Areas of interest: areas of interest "Company"
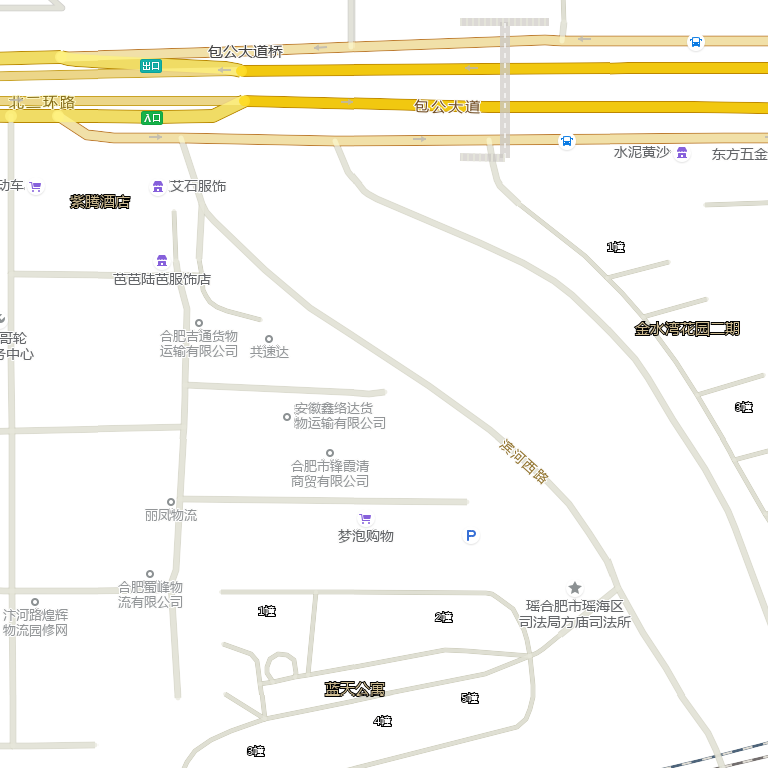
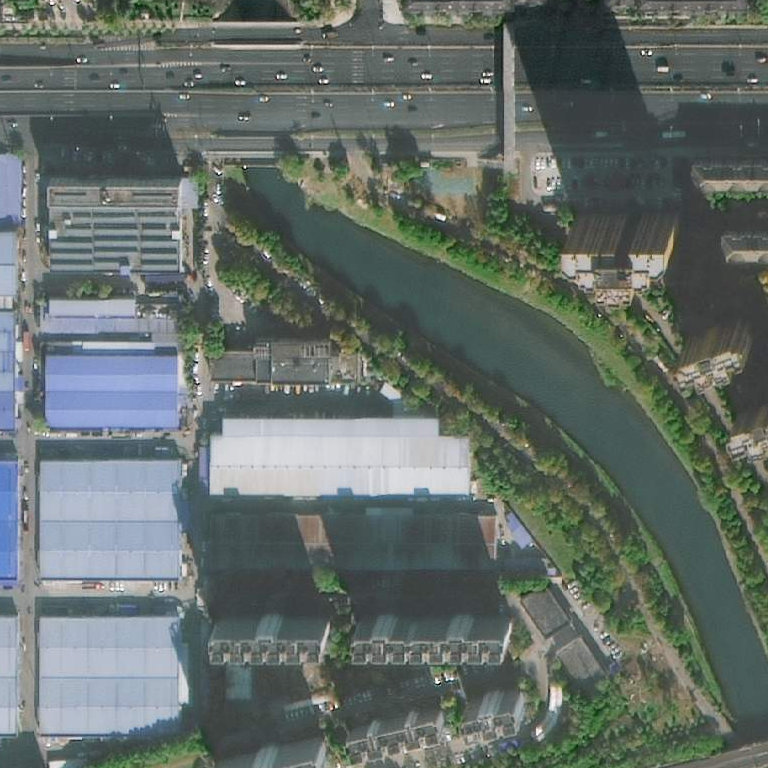